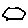
Label: hexagon